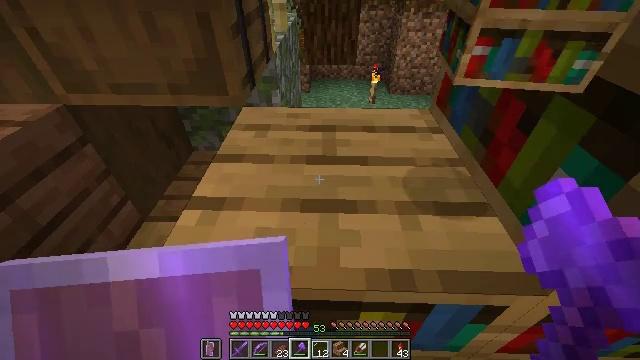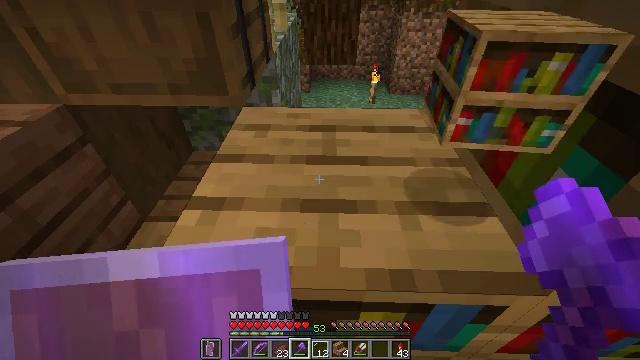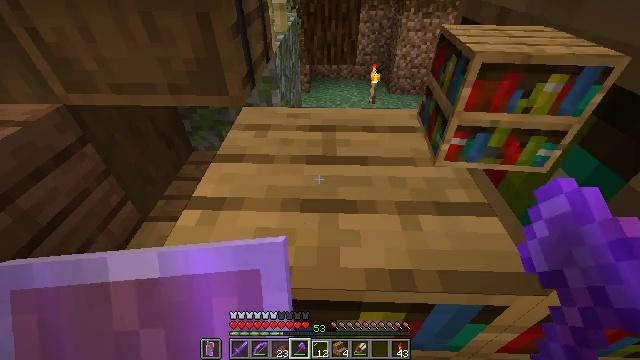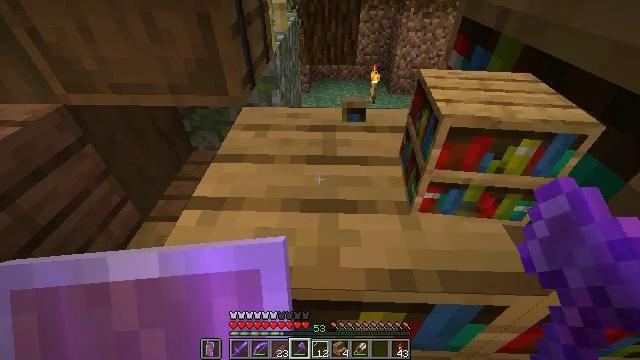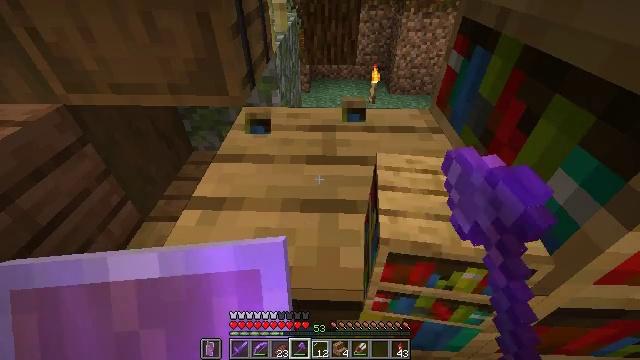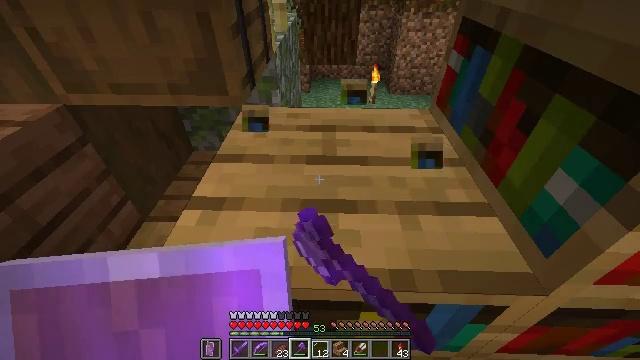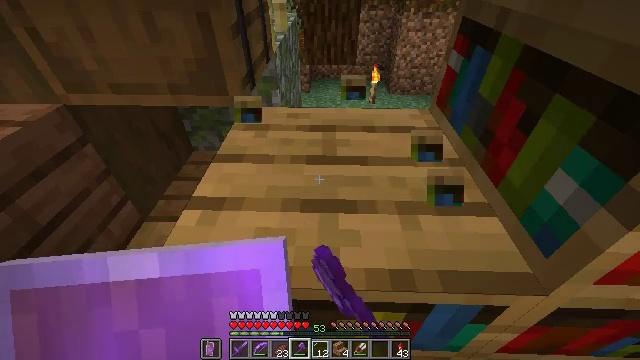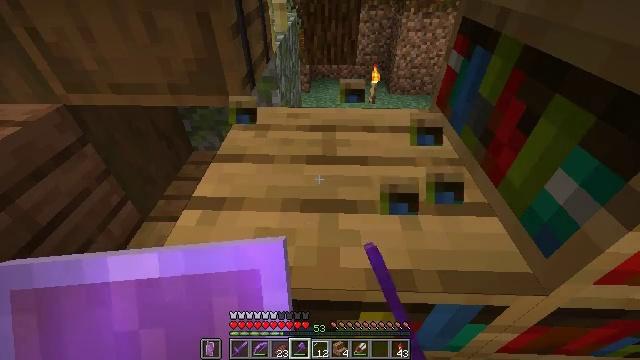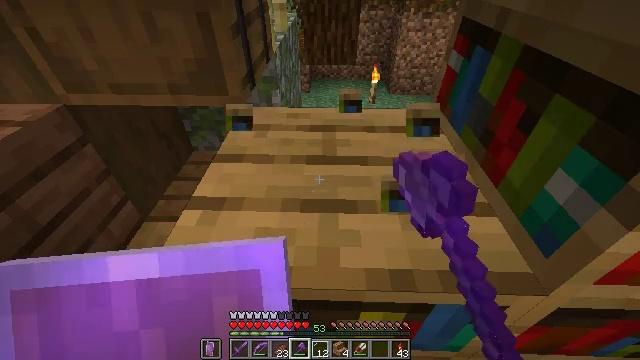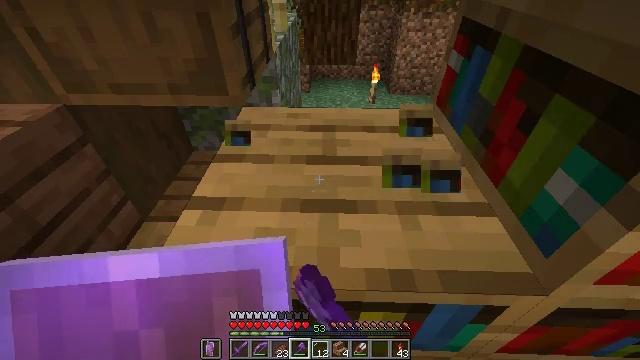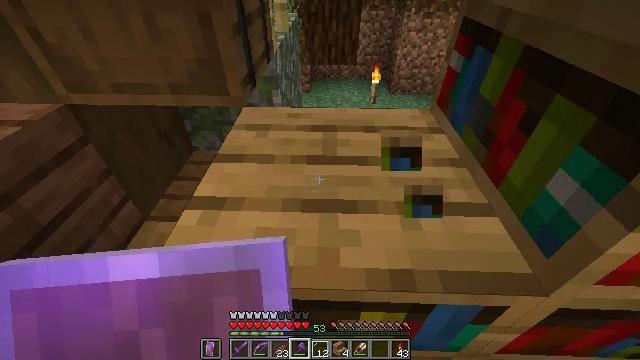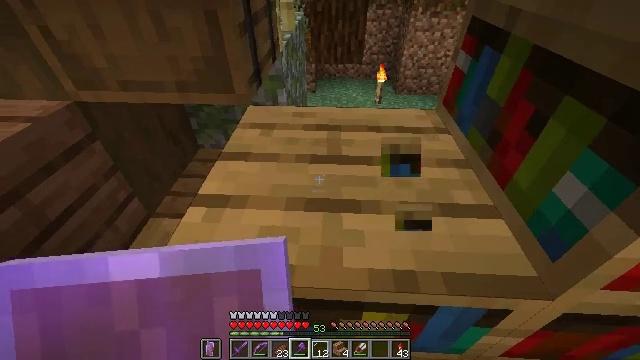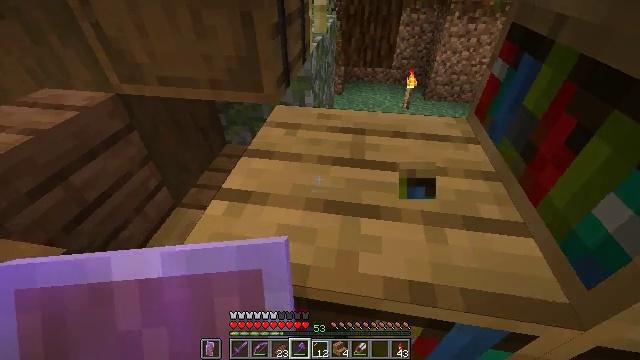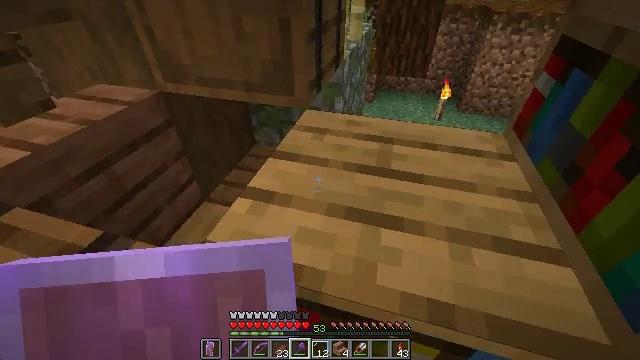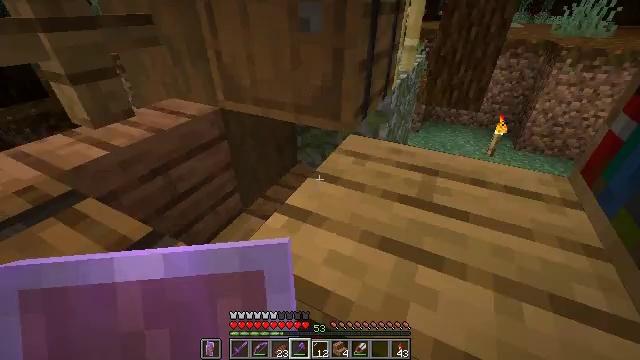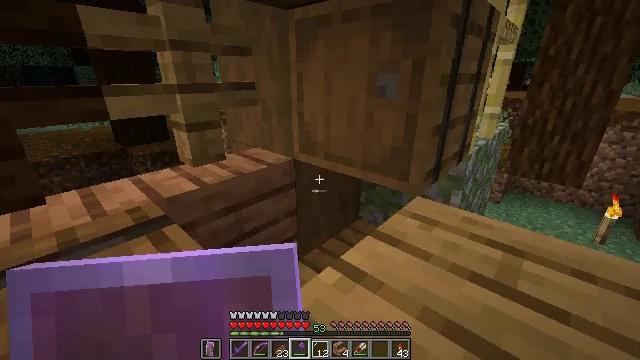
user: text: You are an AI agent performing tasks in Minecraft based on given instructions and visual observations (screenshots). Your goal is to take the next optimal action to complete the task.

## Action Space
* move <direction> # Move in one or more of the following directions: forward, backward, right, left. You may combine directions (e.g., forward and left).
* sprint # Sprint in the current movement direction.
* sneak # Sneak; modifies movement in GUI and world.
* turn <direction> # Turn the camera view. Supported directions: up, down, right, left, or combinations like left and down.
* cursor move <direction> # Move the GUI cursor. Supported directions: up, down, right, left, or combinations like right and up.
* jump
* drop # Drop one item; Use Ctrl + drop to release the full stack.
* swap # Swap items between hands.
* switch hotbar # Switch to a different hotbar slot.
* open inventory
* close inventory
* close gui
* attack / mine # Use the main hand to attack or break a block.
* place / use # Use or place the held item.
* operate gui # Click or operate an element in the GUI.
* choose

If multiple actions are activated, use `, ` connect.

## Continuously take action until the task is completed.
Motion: motion action
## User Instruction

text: Destroy the bookshelf.
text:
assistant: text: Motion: no_op
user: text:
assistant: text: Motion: no_op
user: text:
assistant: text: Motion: attack / mine
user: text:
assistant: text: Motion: attack / mine
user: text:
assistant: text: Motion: attack / mine
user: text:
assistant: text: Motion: attack / mine
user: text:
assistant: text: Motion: attack / mine
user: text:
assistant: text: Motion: no_op
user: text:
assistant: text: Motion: no_op
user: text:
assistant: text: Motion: no_op
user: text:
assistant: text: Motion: turn left
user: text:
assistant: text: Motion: turn left
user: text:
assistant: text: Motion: turn left and up
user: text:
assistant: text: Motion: turn left and up
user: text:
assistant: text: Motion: turn left and up
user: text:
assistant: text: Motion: turn left and up
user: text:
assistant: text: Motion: turn up
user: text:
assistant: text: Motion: no_op
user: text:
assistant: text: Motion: no_op
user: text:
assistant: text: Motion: turn right and up
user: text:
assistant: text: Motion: turn right and up
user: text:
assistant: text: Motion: no_op
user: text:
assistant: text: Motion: no_op
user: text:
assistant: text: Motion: no_op
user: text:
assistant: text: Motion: no_op
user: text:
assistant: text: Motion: no_op
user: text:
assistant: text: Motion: no_op
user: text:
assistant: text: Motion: no_op
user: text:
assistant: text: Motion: no_op
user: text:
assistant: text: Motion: no_op